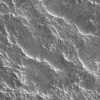
Atmospheric dust classification: not_dusty